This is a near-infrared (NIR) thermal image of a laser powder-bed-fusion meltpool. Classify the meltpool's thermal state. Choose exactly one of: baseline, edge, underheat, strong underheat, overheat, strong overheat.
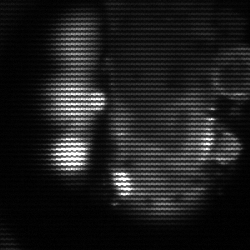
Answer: strong underheat